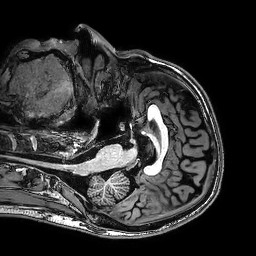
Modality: T1w
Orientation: axial
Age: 33
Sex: male
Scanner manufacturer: philips
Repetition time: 0.008136 s
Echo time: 0.00374 s